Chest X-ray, AP view. Patient: 48 years old, sex F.
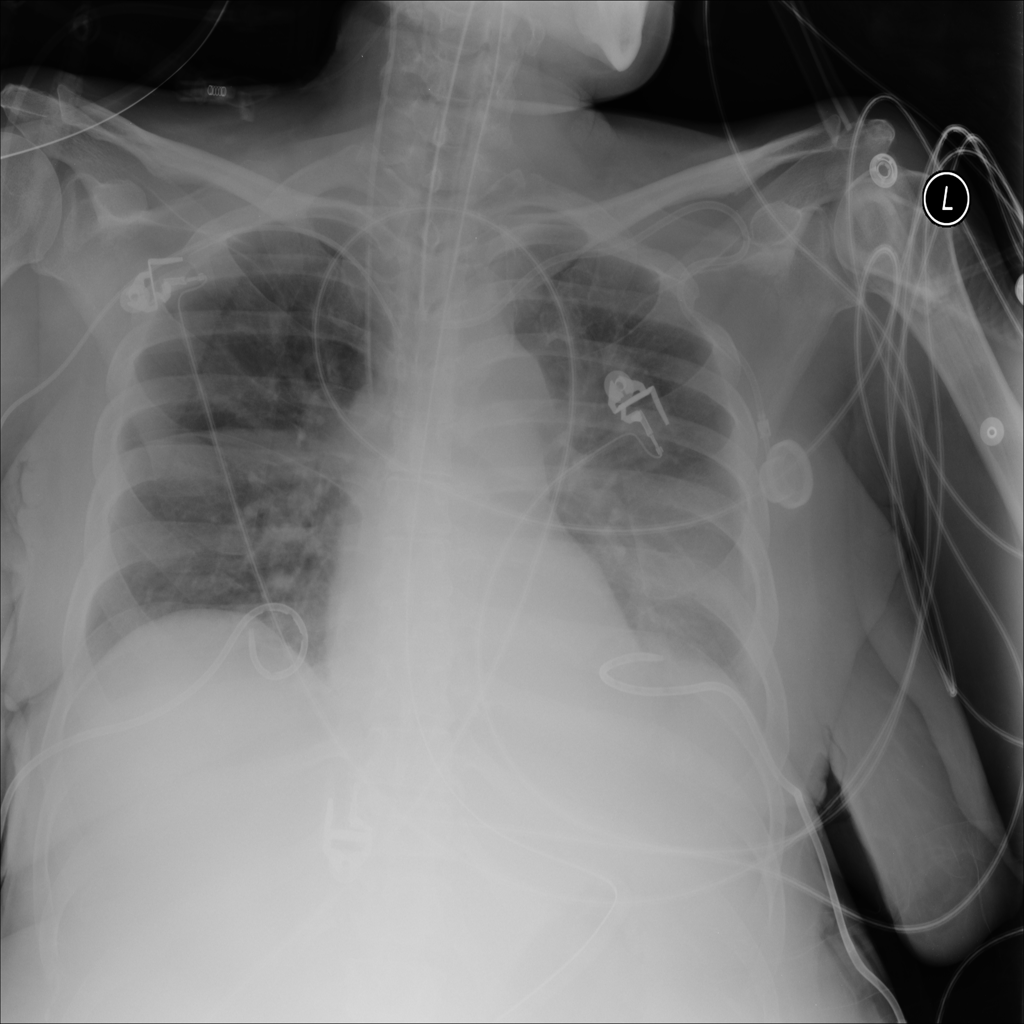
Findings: Effusion